Milling tool wear sample.
Tool blade image: 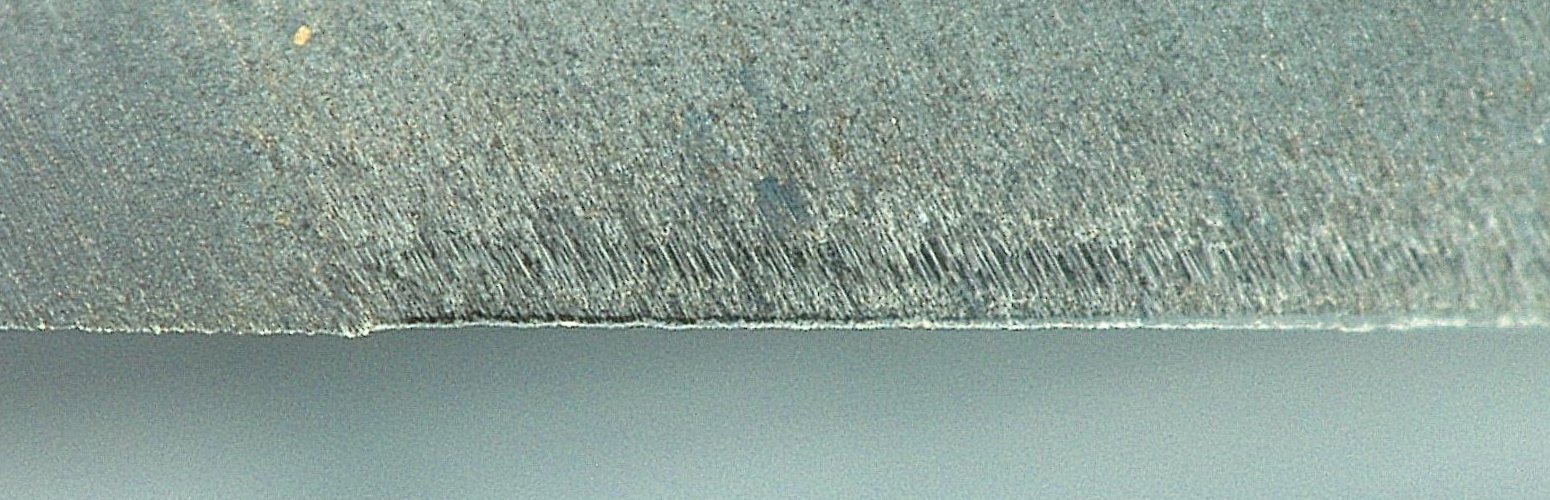
Chip image: 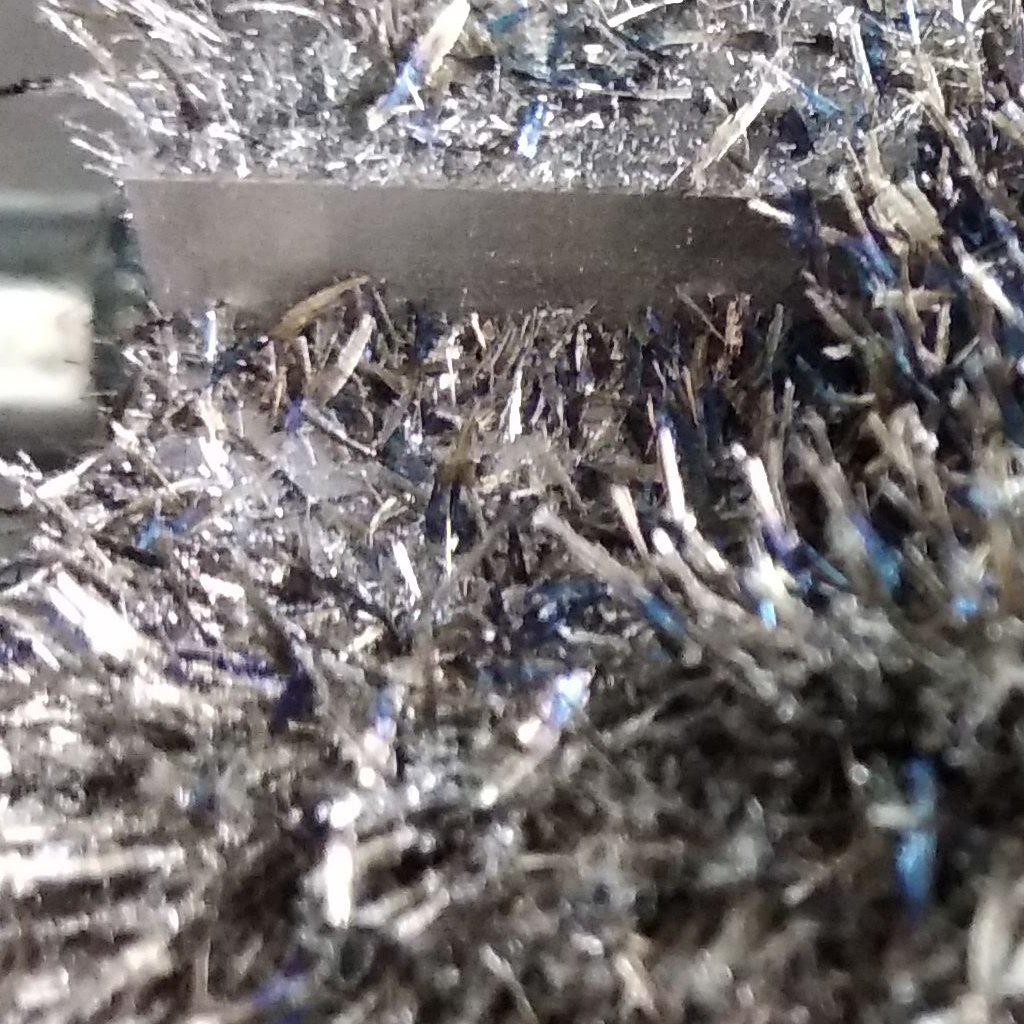
Workpiece image: 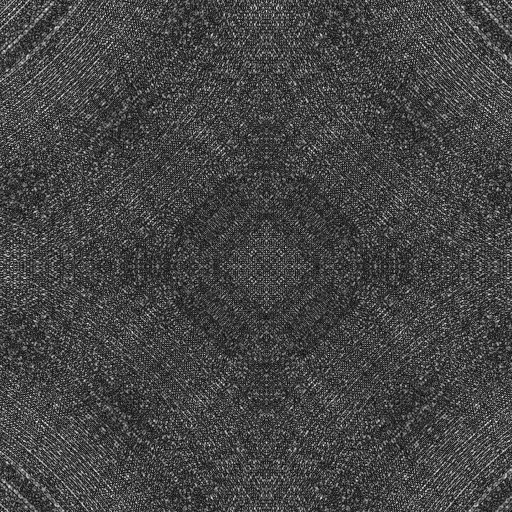
Tool wear state: sharp
Gaps: 6.17
Flank wear: 50.12
Overhang: 11.65
Force-signal Mel-spectrograms (X, Y, Z axes): 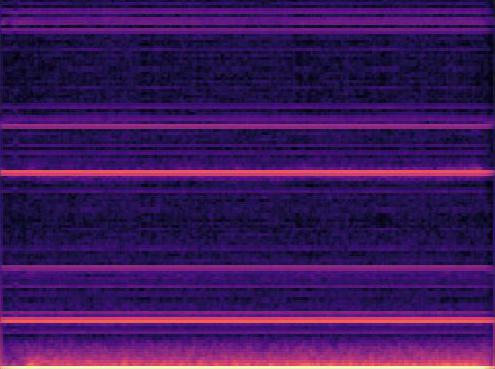 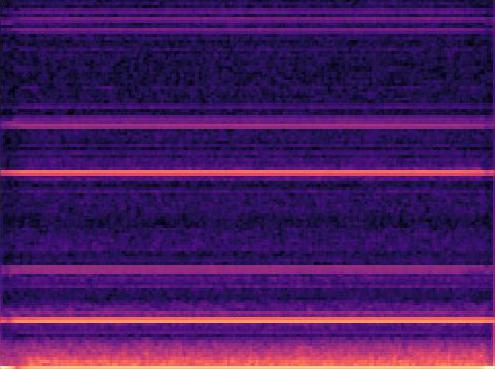 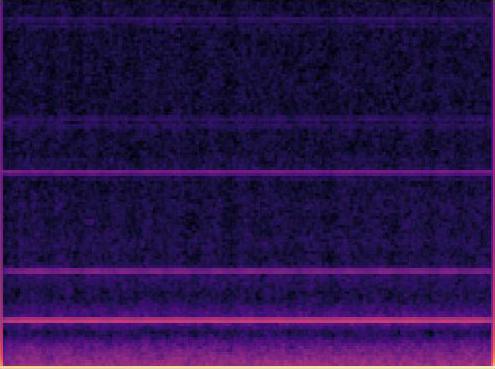
Force-signal scalograms (X, Y, Z axes): 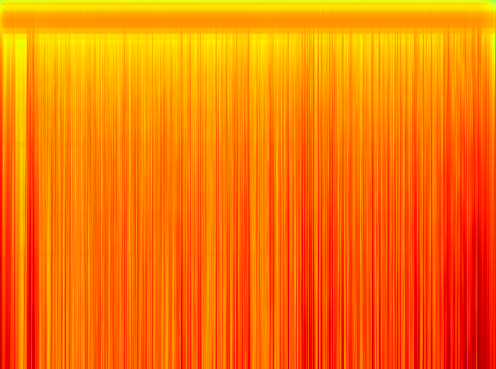 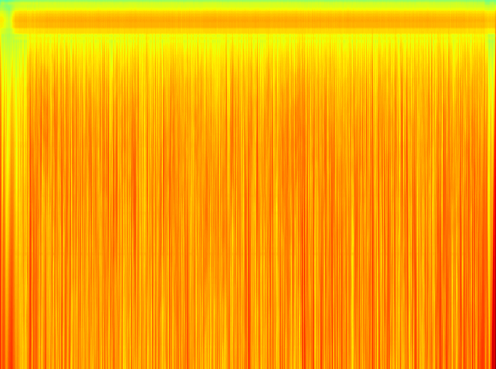 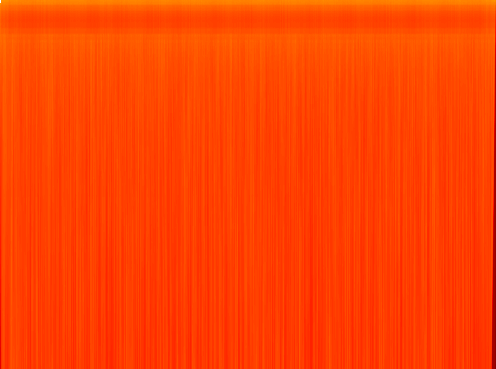
Force phase: initial_break_in_wear